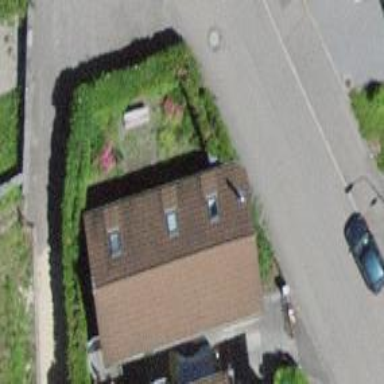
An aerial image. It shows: Detached building.